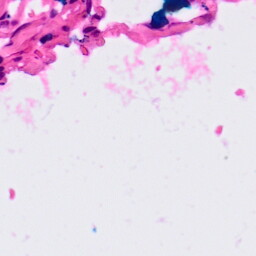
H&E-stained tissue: Lung